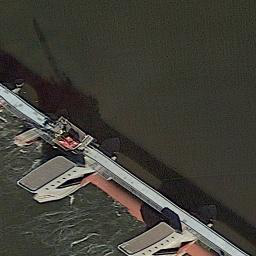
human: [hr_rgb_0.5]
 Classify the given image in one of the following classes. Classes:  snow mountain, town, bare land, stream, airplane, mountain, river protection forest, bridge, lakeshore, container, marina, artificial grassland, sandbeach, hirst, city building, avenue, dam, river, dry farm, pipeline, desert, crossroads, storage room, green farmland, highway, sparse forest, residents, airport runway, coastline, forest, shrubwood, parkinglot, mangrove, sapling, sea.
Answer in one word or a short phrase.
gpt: dam